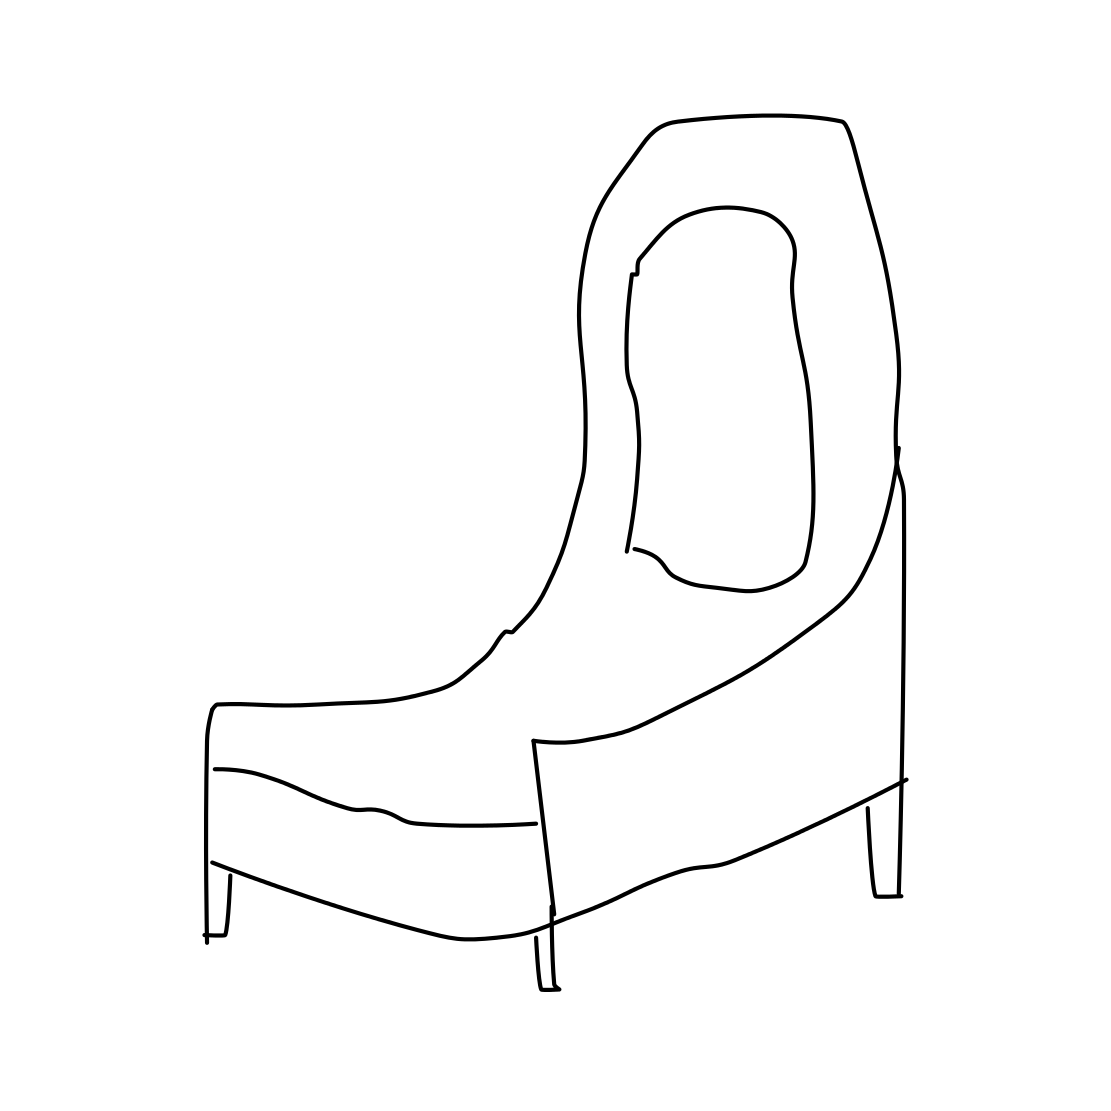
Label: armchair